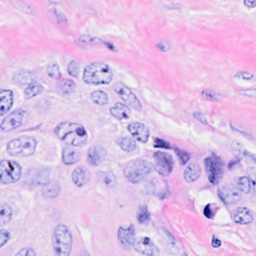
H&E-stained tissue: Breast